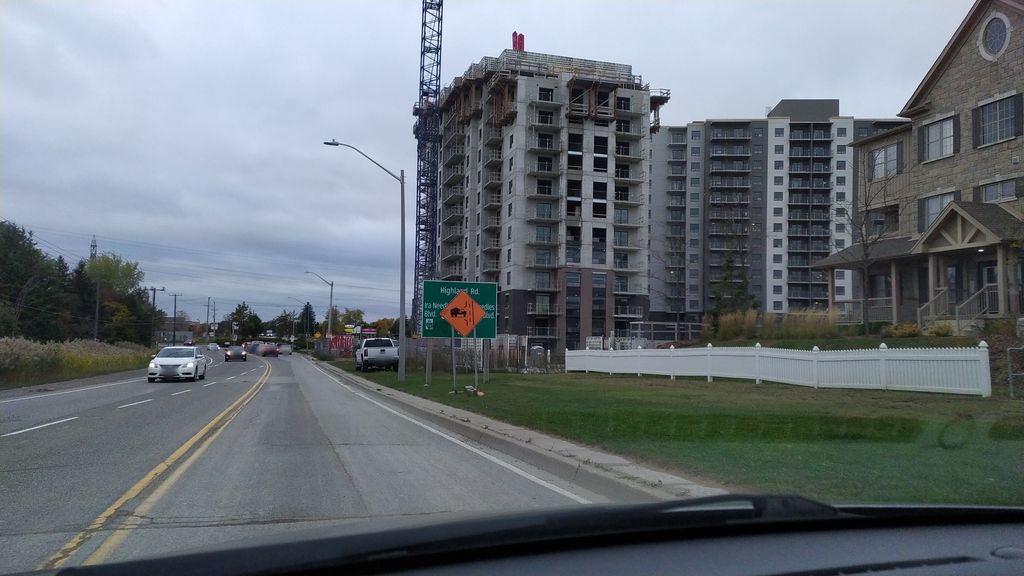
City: kitchener-waterloo